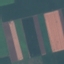
Land use / land cover class: AnnualCrop